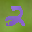
Label: 2